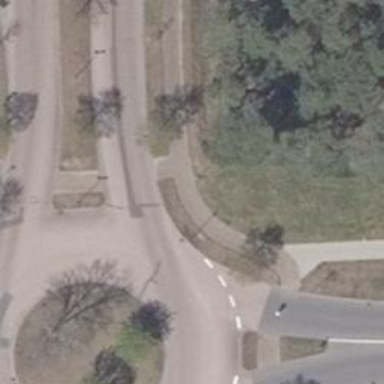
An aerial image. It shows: Path.